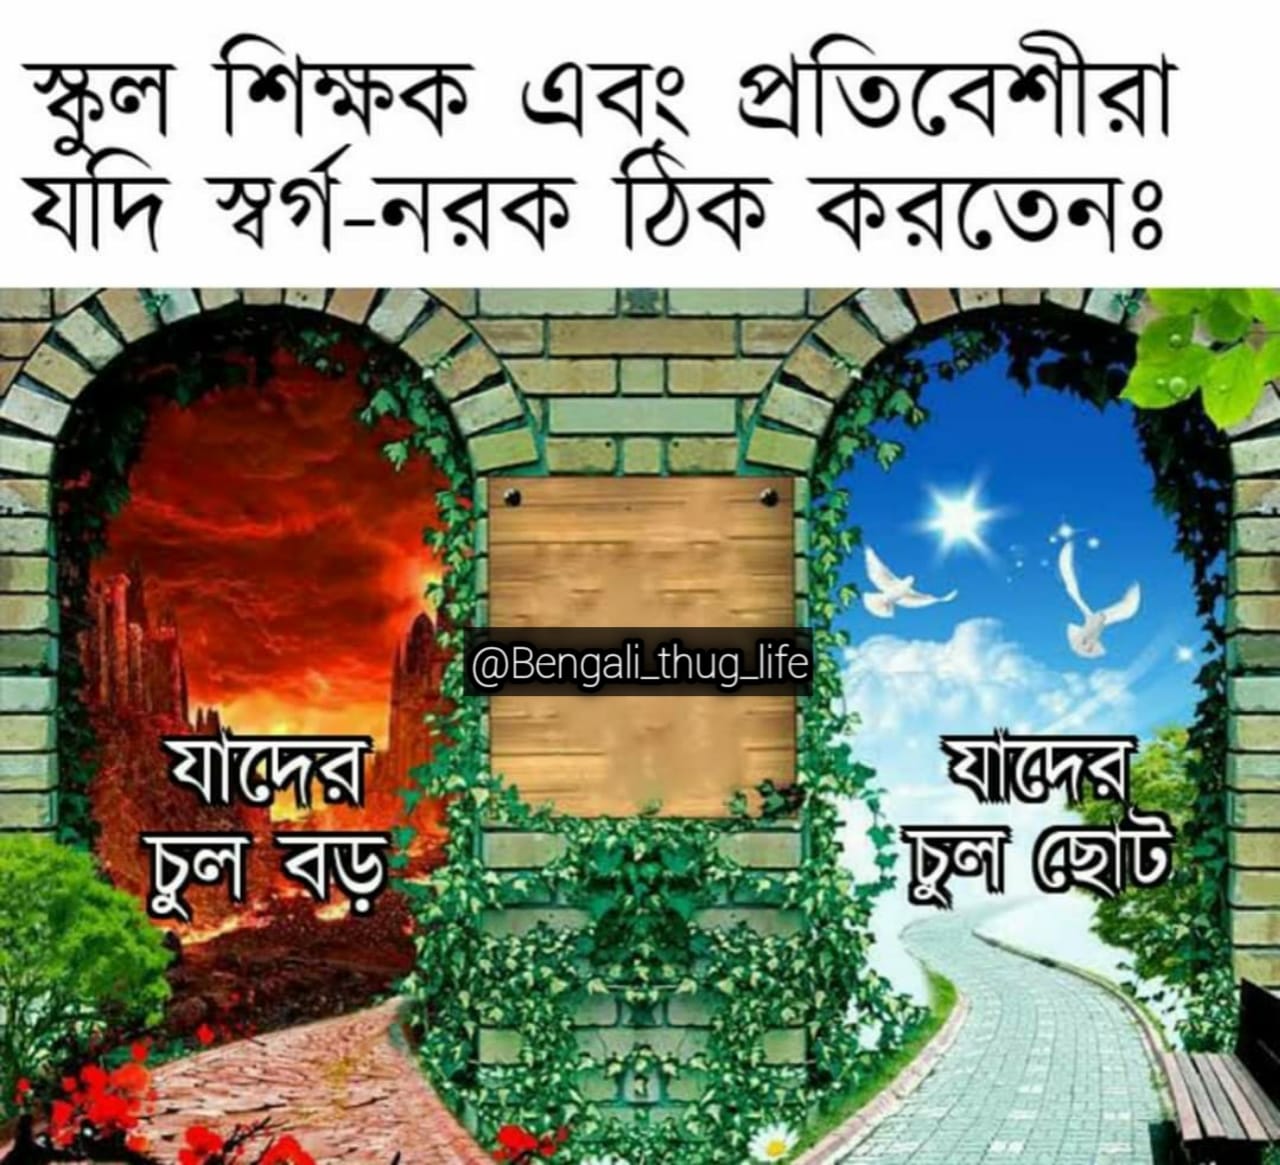
Text: স্কুল শিক্ষক এবং প্রতিবেশীরা যদি সর্গ-নরক ঠিক করতেন: যাদের চুল বড় যাদের চুল ছোট
Label: Non Hate